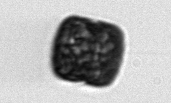
Label: Thalassiosira